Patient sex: M
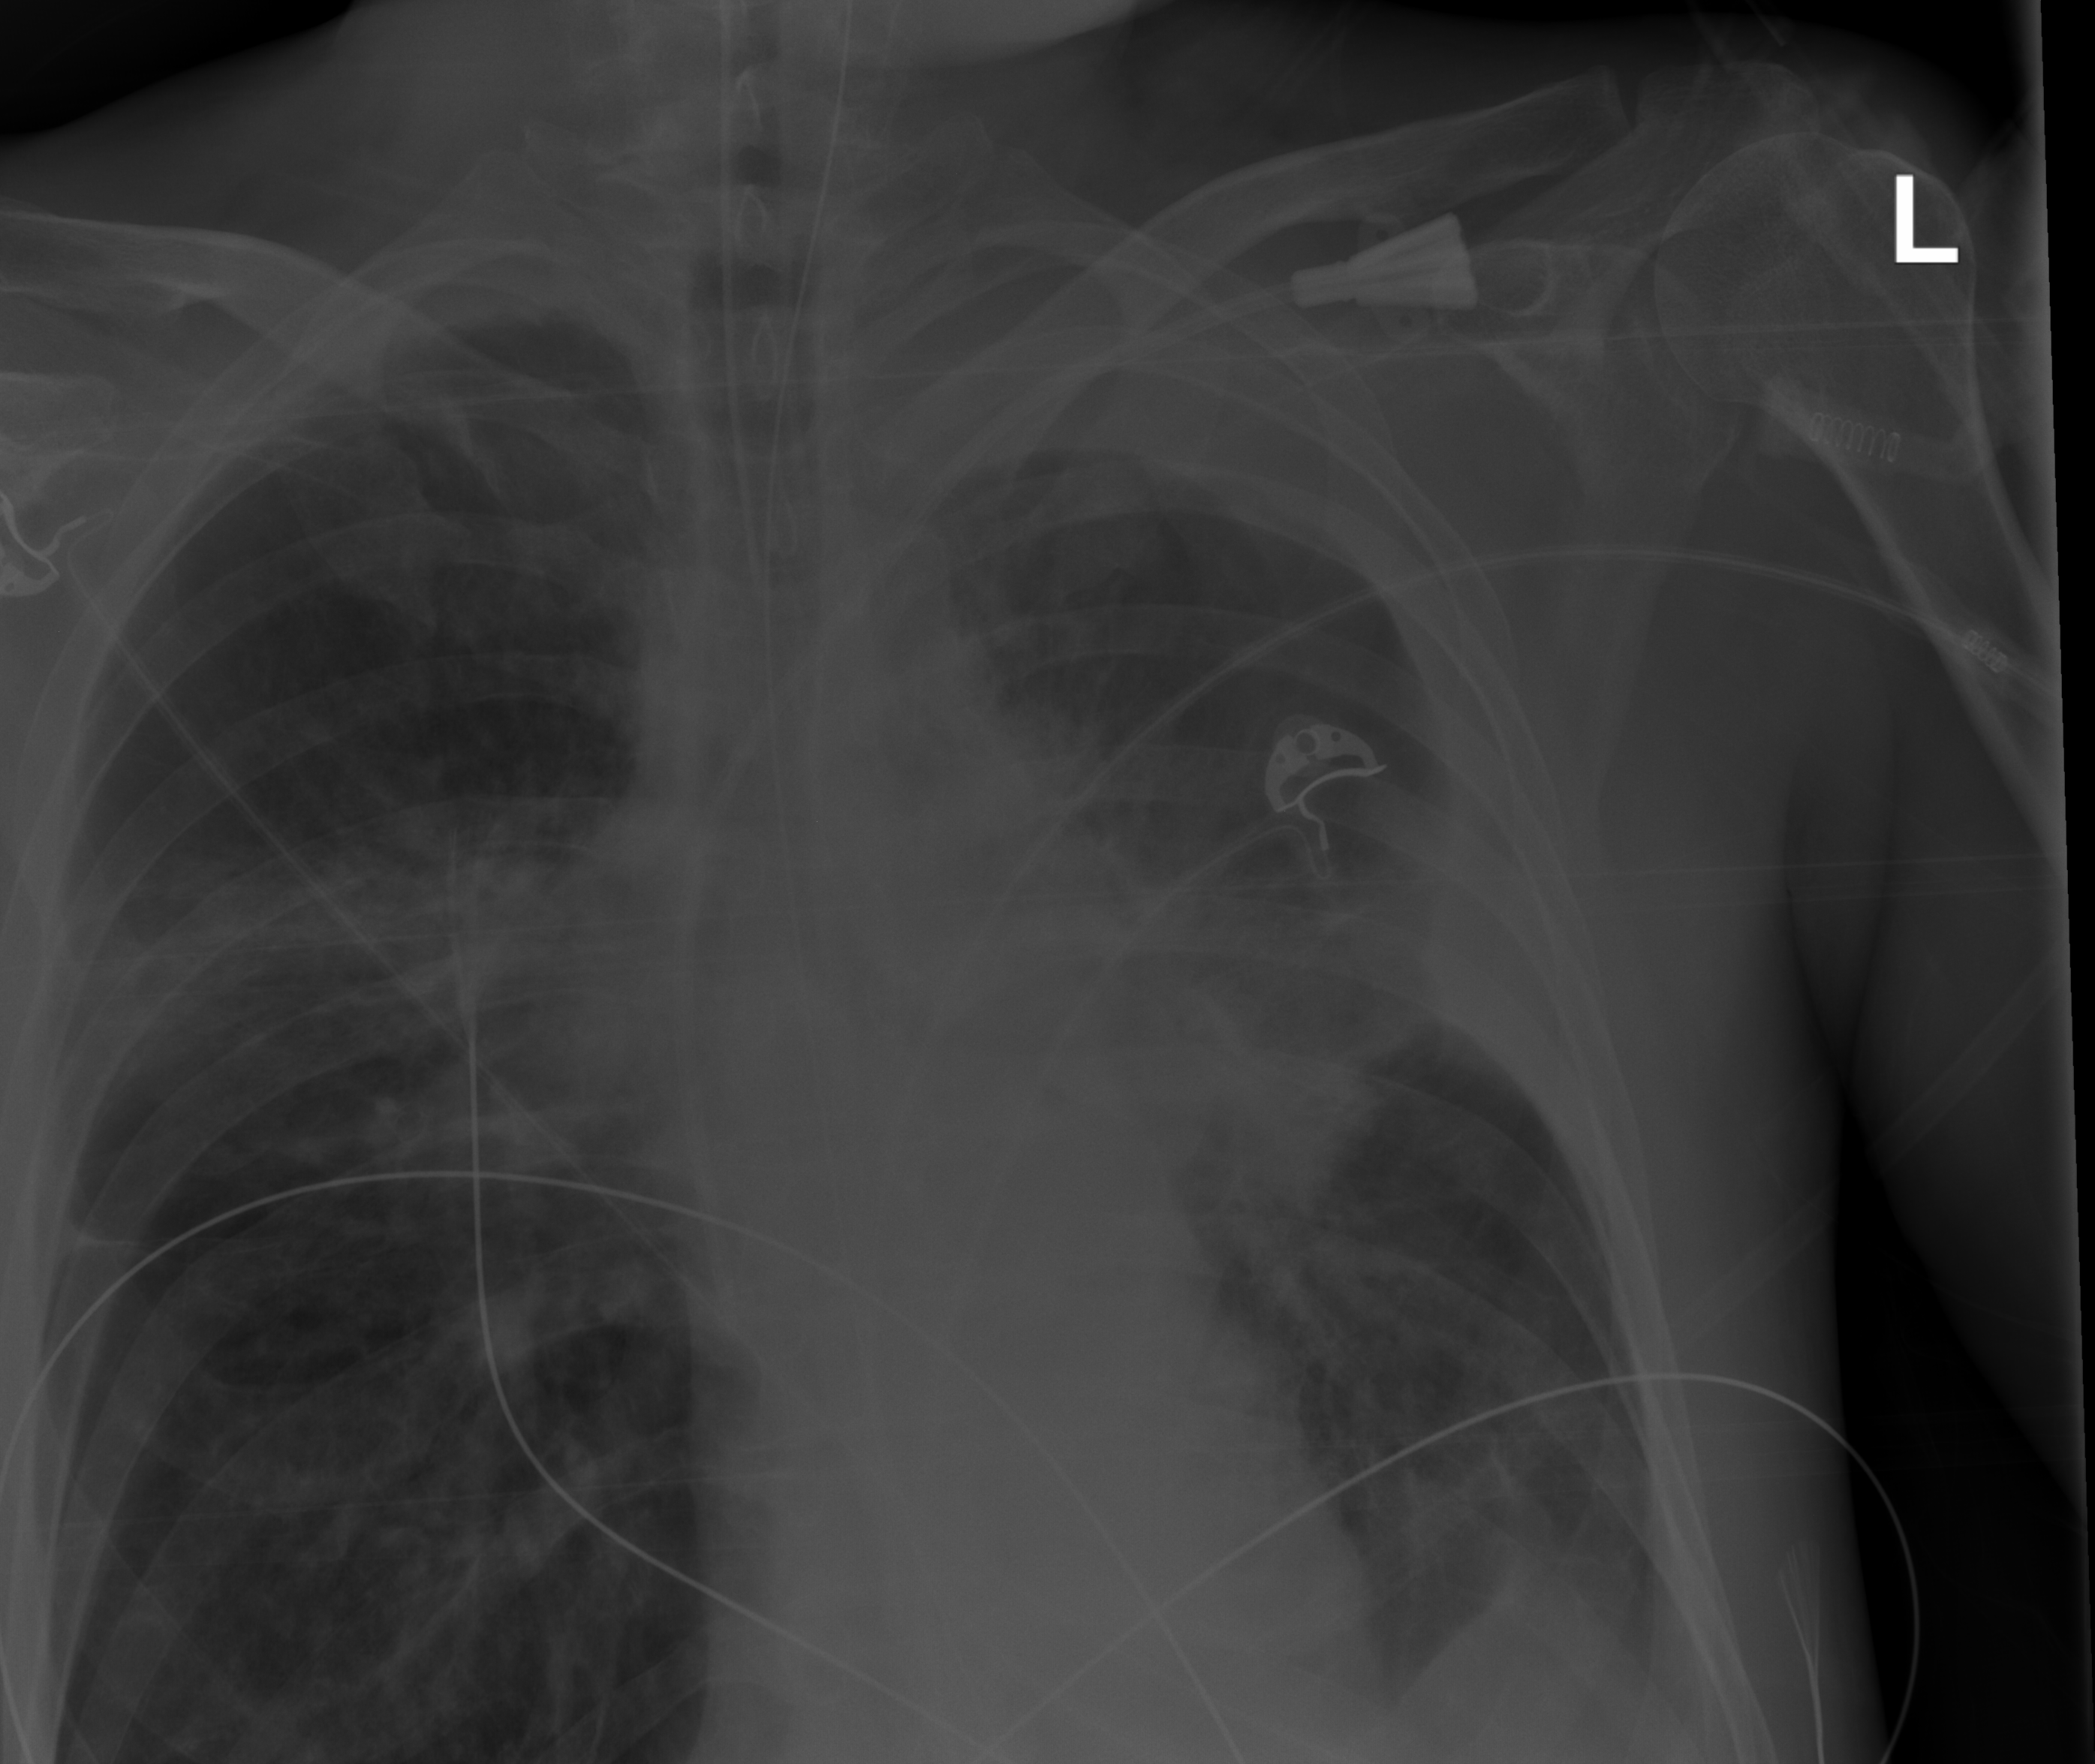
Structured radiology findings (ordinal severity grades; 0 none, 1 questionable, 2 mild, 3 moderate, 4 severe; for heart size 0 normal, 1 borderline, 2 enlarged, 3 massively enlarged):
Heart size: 0
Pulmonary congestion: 2
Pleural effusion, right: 2
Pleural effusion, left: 2
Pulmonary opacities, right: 2
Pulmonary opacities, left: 2
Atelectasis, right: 0
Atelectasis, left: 2